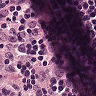
Metastatic tissue present: no